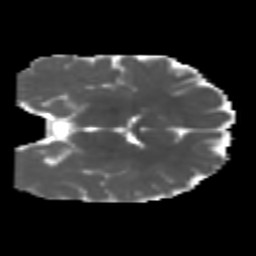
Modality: MD
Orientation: coronal
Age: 6
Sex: male
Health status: healthy